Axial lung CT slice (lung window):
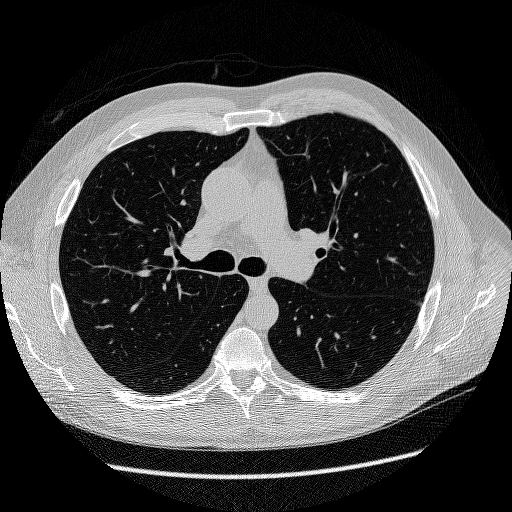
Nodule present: no